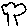
Label: tree